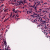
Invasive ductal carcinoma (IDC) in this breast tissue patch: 1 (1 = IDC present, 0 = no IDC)